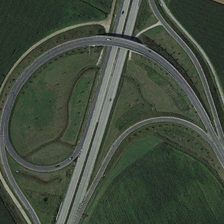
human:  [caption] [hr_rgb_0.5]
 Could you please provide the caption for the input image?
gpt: there are overpass and grass .

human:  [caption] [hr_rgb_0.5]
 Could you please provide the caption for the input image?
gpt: a viaduct is in a large piece of green meadow .

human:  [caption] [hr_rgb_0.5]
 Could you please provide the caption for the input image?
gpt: a viaduct is in a large piece of green meadow .

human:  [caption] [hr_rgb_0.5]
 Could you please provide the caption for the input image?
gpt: the roads are grey and the grass are green .

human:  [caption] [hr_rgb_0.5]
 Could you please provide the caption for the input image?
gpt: there are overpass and grass .